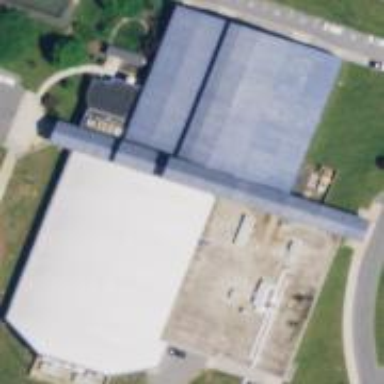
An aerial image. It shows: Sports center building.